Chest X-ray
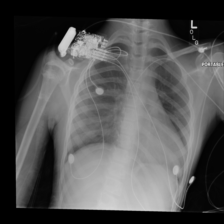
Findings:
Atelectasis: negative
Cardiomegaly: negative
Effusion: negative
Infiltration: negative
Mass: negative
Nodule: negative
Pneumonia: negative
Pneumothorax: negative
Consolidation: negative
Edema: negative
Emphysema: negative
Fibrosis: negative
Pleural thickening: negative
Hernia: negative